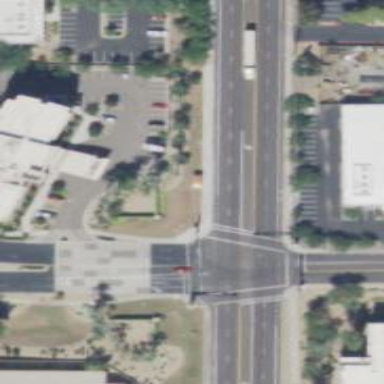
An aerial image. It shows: Solid stop line on the road.